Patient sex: F
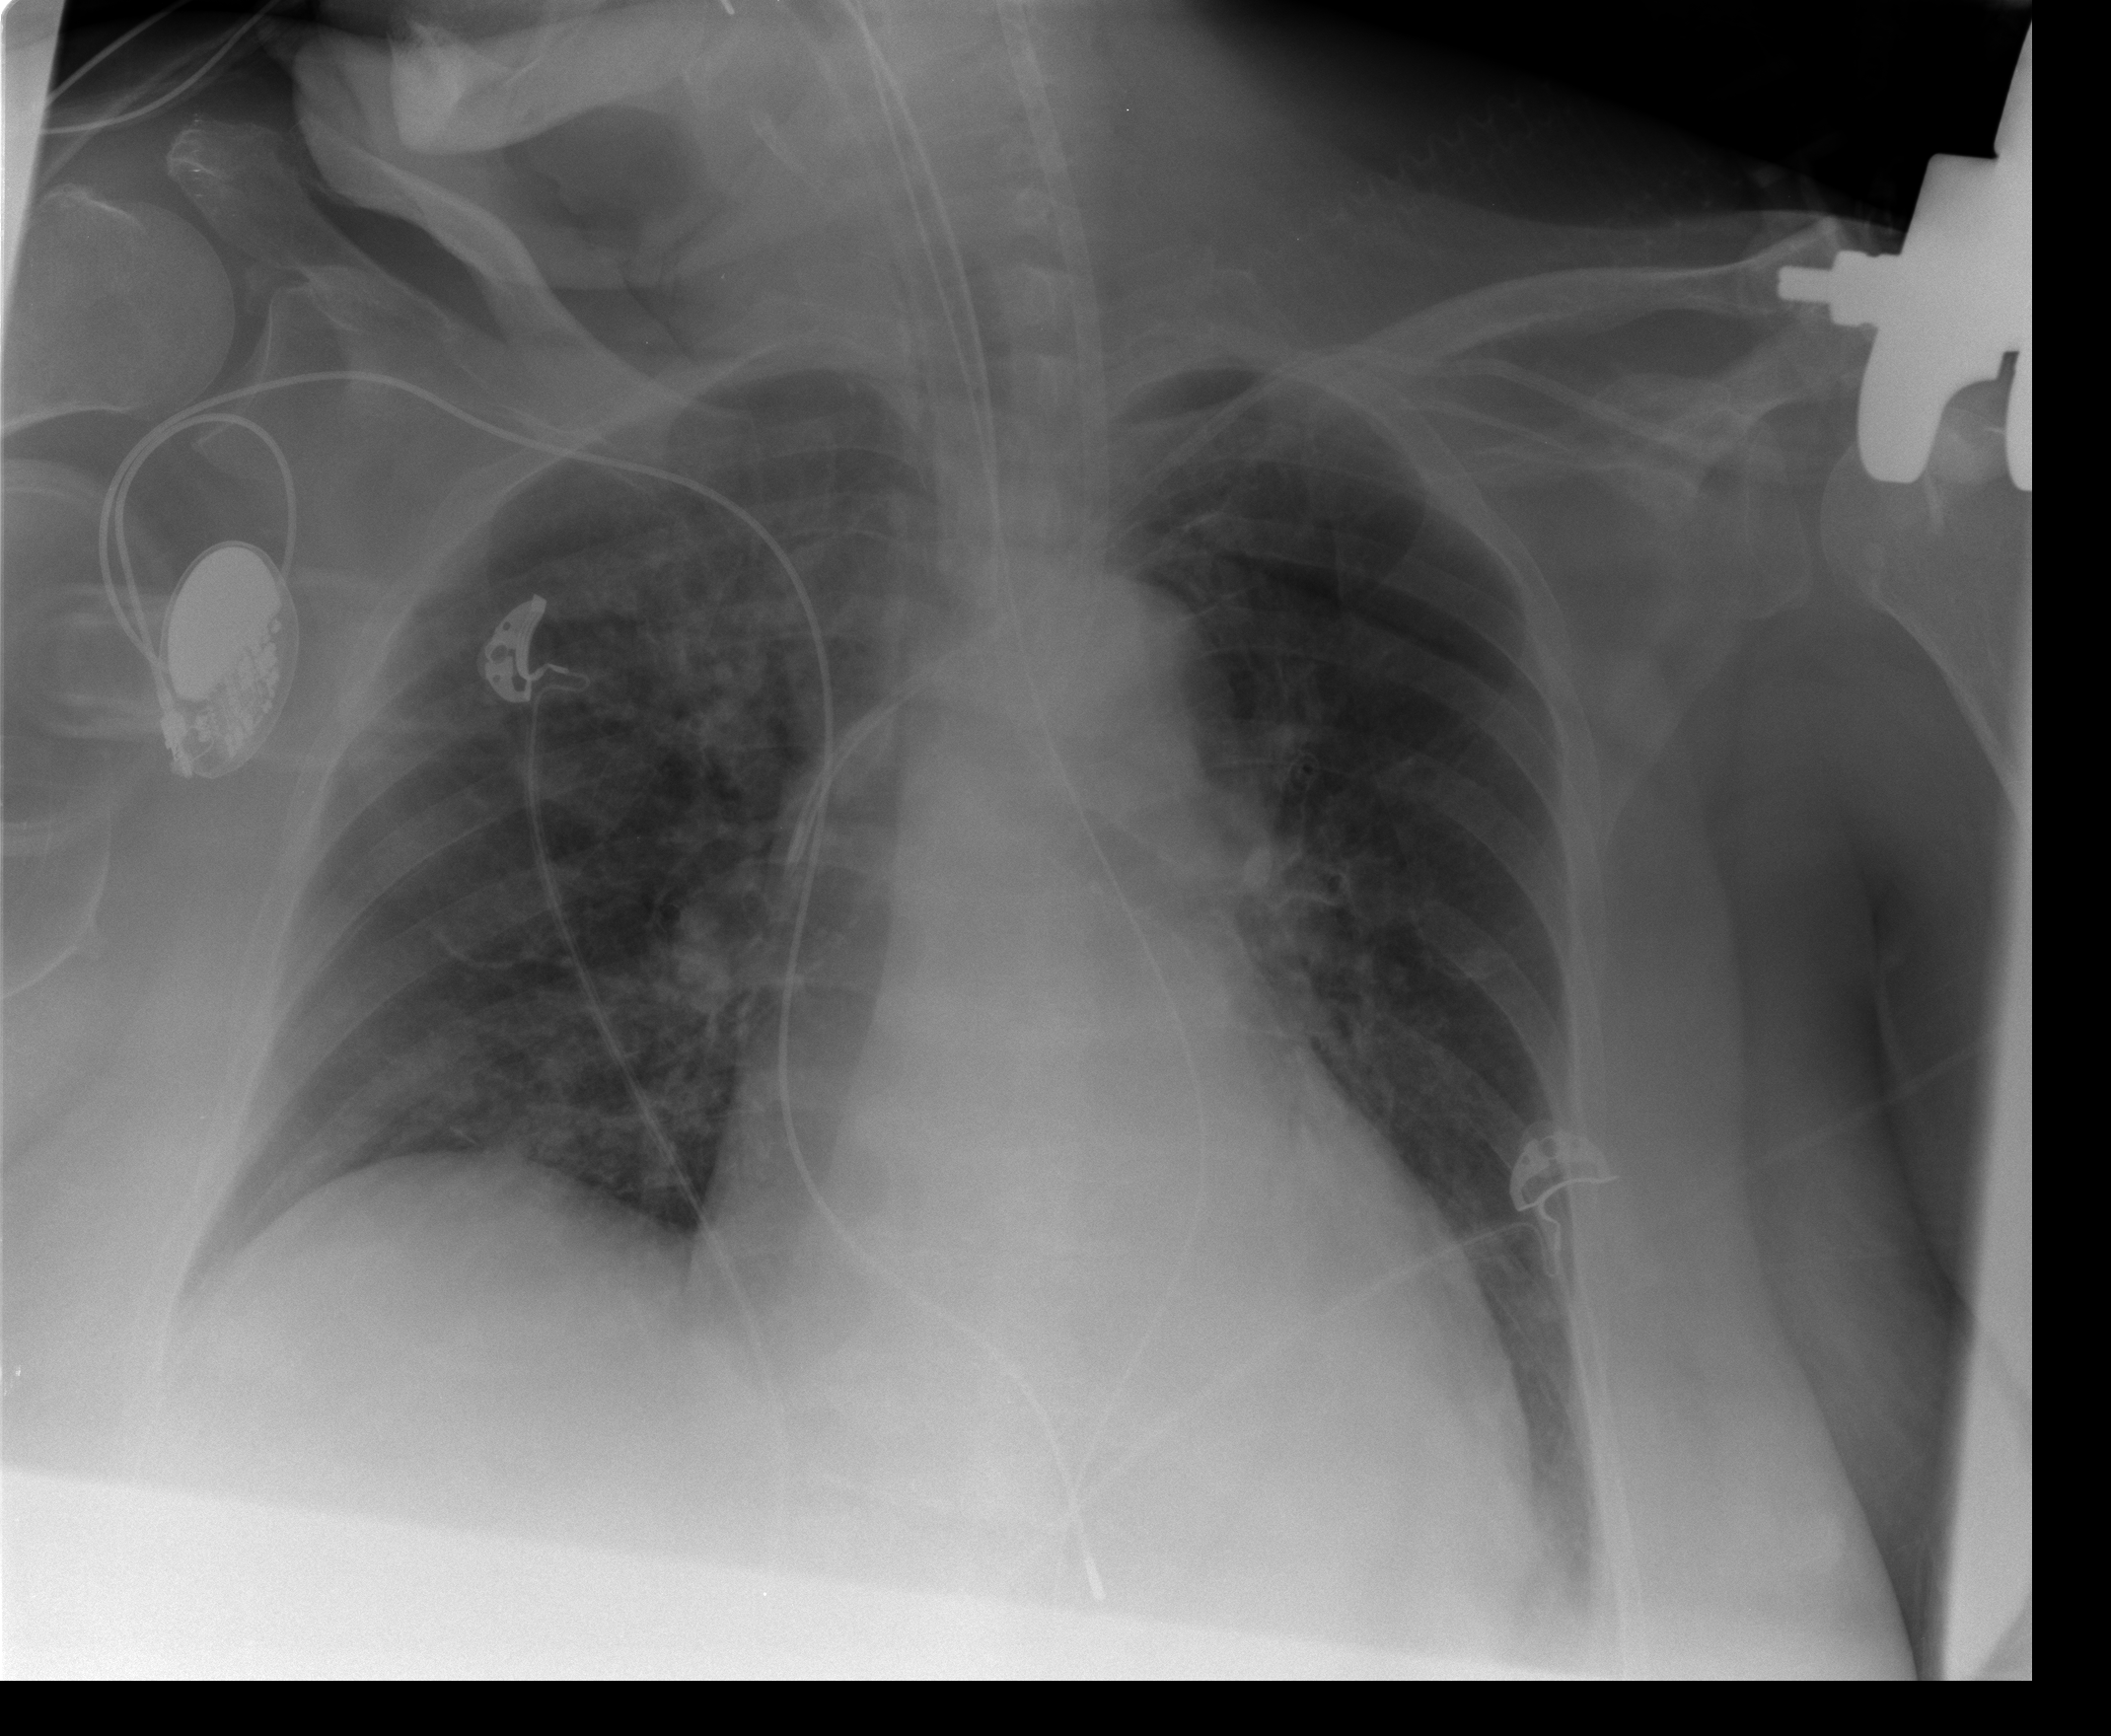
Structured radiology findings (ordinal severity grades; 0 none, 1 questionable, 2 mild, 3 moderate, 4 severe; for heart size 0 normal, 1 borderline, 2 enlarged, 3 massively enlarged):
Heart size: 2
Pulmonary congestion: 0
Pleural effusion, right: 0
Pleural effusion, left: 0
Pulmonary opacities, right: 2
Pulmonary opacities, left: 0
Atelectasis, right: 0
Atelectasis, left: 0